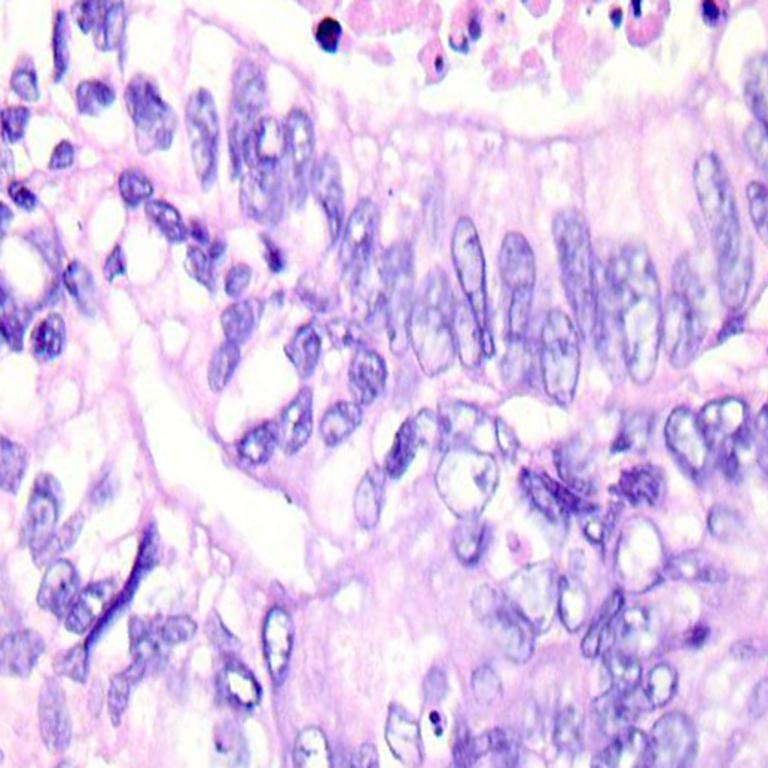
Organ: colon
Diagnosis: adenocarcinomas